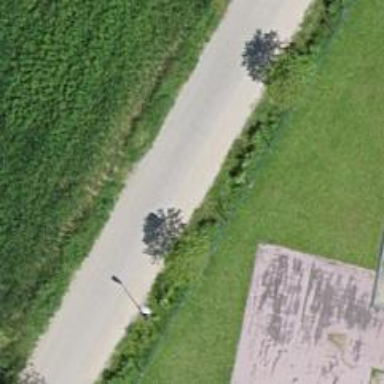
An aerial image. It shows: Unpaved track with grade 1 surface.